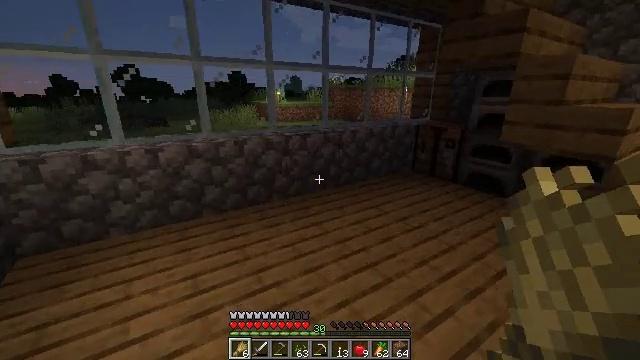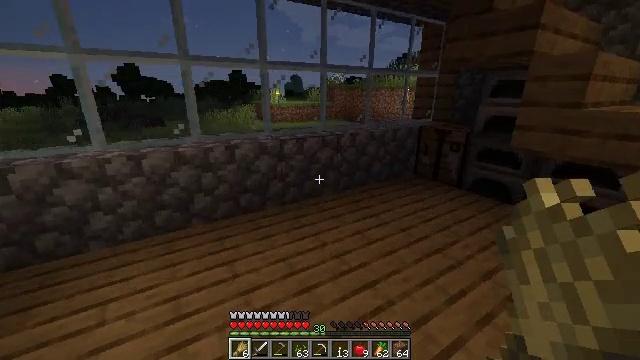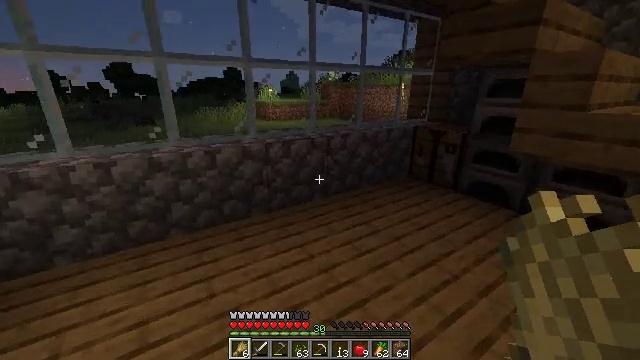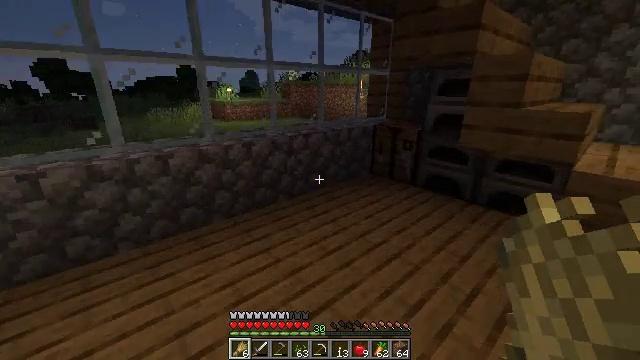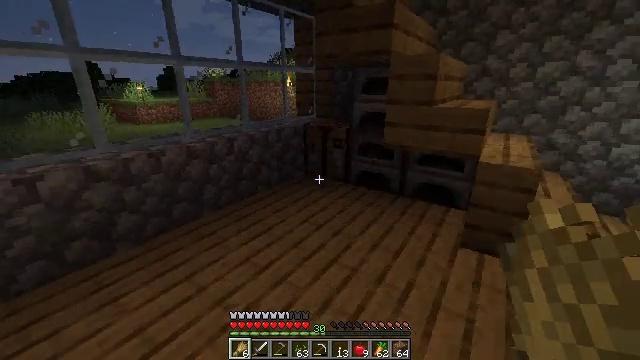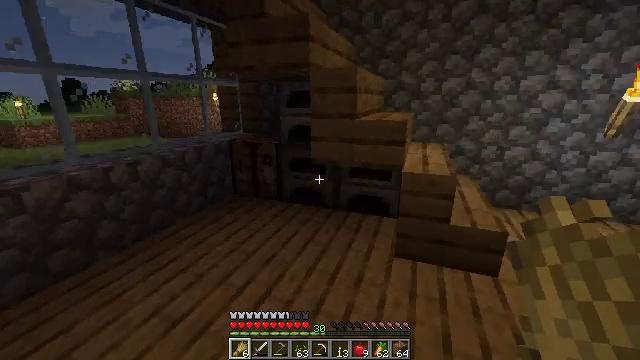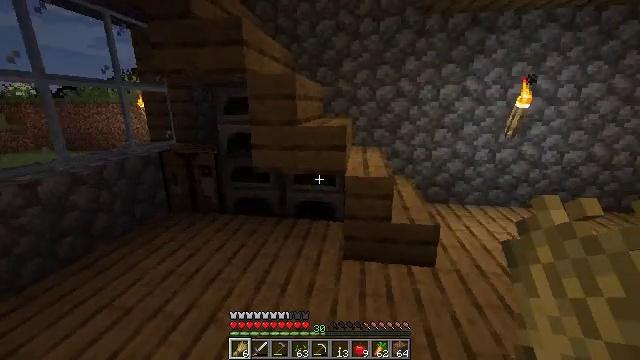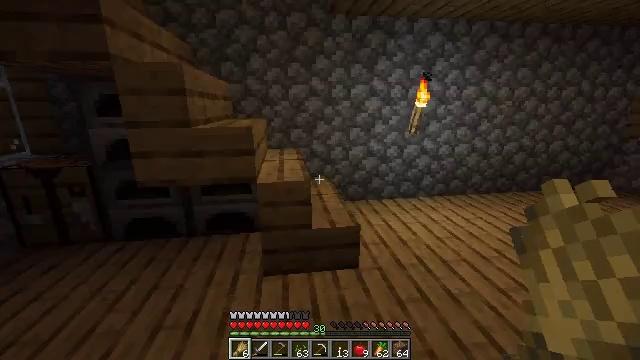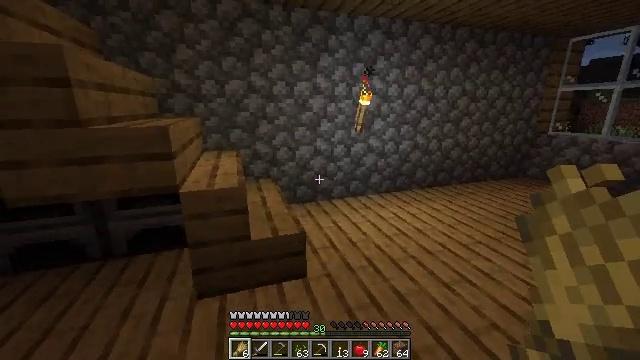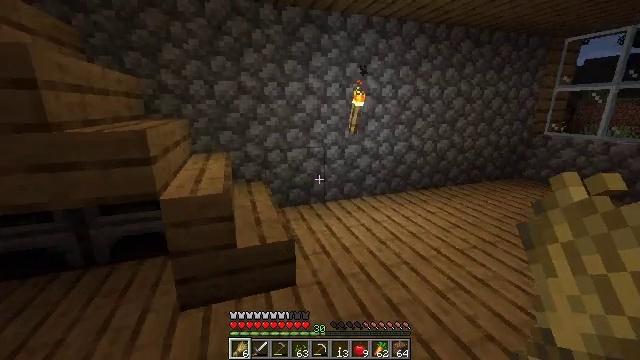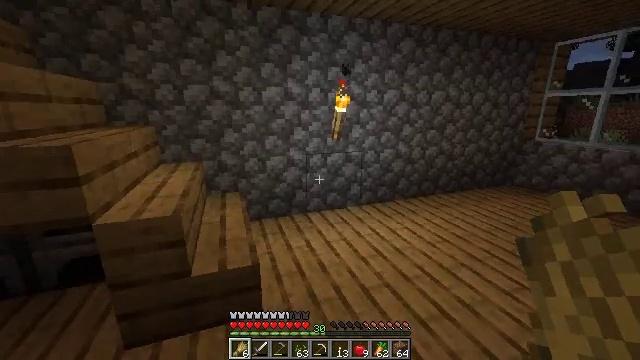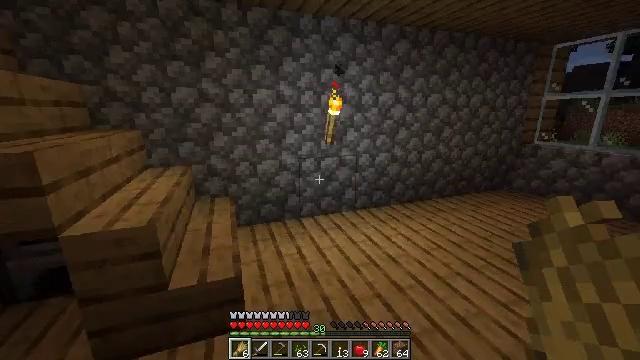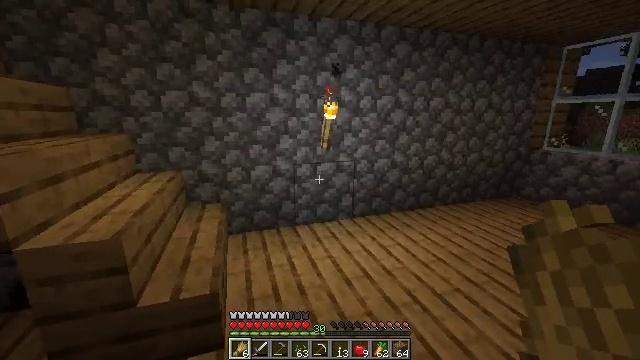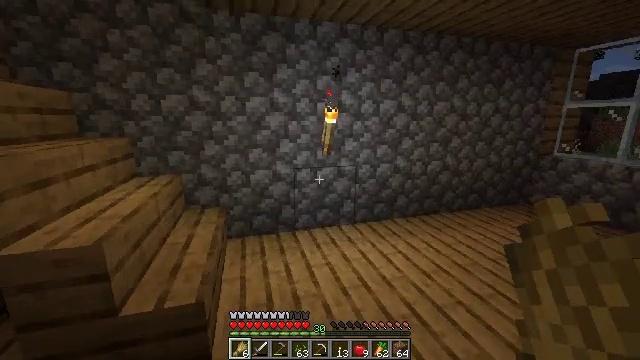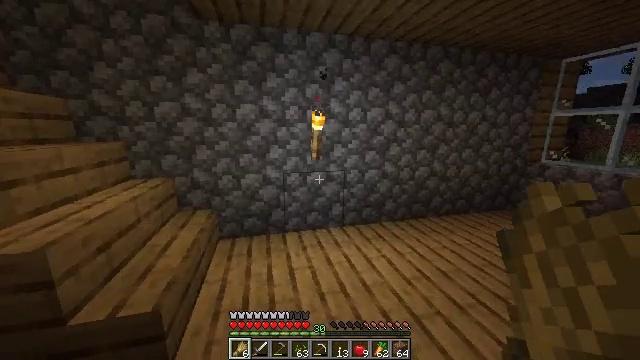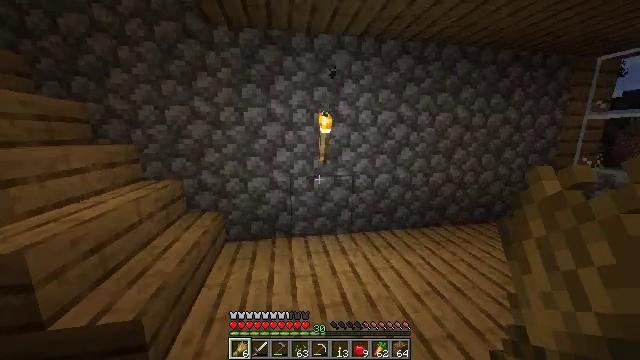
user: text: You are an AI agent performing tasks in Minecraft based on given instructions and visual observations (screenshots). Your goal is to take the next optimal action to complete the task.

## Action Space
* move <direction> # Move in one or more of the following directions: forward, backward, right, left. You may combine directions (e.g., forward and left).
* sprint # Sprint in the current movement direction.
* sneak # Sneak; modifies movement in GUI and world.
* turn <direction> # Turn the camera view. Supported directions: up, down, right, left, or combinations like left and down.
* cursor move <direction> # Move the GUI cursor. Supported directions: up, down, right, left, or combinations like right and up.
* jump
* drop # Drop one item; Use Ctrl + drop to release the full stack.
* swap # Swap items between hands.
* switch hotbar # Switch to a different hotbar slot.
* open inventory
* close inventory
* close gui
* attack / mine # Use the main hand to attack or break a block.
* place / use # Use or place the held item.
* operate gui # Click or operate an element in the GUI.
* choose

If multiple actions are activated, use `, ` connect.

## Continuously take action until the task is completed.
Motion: motion action
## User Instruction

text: Chop down the oak log.
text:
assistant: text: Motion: move forward and move right
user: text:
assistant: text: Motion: move forward and move right
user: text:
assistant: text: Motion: move forward and move right, turn right
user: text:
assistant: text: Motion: move forward and move right, turn right
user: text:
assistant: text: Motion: move forward and move right, turn right and up
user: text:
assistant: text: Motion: move forward and move right, turn right and up
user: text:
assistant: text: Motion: move forward and move right, turn right
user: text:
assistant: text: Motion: move forward and move right, turn right
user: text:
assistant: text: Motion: move forward and move right
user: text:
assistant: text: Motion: move forward and move right, turn right
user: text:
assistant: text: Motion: move forward and move right
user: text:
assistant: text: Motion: move forward and move right, sprint, turn left
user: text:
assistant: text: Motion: move forward and move right, sprint, turn left
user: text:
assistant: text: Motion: move forward and move right, sprint, turn left
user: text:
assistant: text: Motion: move forward, sprint, turn left and up
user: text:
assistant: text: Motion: move forward, sprint, turn left and up
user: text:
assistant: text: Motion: move forward, sprint, turn left
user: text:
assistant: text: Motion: move forward, sprint, turn left and up
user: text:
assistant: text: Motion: move forward, sprint, turn left and up
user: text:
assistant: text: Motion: move forward, sprint, turn left and up
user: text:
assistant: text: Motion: move forward, sprint, turn left and up
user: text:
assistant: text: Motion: move forward, sprint, turn left
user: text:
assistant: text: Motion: move forward, sprint, turn left
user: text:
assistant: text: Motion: move forward, sprint
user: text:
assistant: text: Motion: move forward, sprint, turn left and up
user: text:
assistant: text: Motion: move forward, sprint, turn left and up
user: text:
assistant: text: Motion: move forward, sprint, turn left
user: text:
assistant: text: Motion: move forward, sprint
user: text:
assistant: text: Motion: move forward, sprint, turn left
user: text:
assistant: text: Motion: move forward, sprint, turn left and up